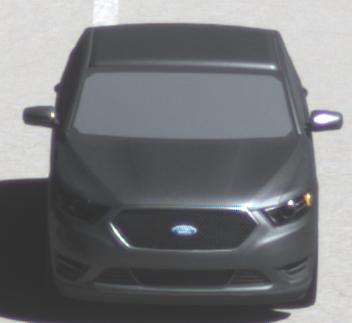
Make: Ford
Model: Taurus
Detailed model: SHO
Model produced from: 2012
Model produced until: 2019
Doors: 4
Color: gray
Road condition: dry road
Daytime: midday
Contrast: high contrast